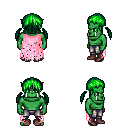
a pixel art fantasy rpg character, male body template, orc, green skin, pink tattered cape, metal pants, green twin-tailed hairstyle, maroon shoes, four views (front, back, left, right), 2x2 character sprite sheet, small pixel art, hard edges, no anti-aliasing